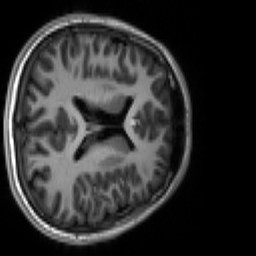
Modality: T1w
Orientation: axial
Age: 18
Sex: male
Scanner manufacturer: siemens
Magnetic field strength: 3 T
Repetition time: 2.3 s
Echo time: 0.00267 s